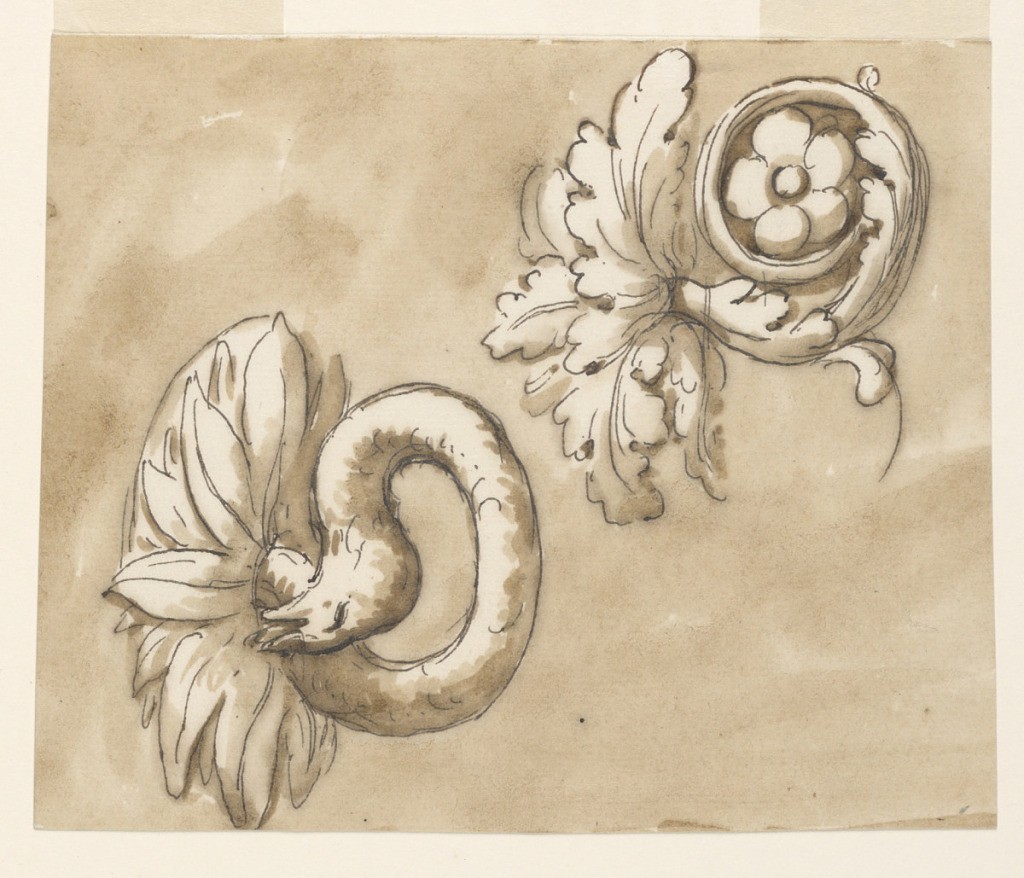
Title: Two doorknobs
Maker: Giuseppe Barberi, Italian, 1746–1809
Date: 1746–1809
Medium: Pen and brown ink, brush and brown wash on off-white laid paper
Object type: Drawing
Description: Two doorknobs.